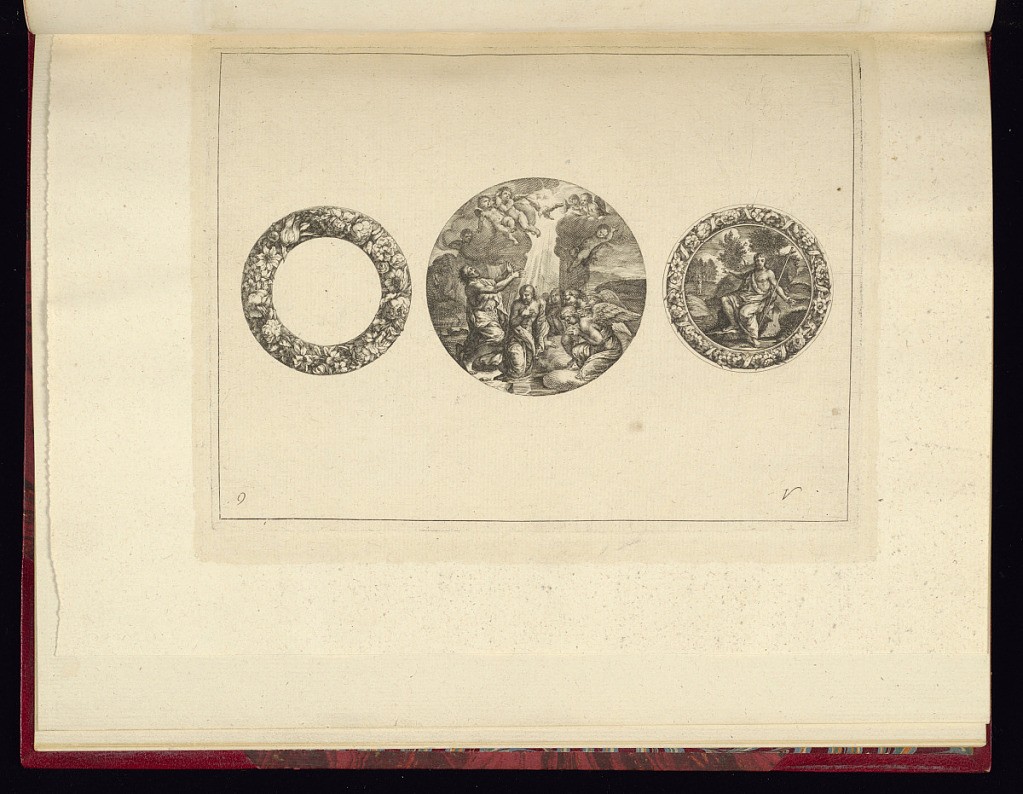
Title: Designs for Watchcase Lids or Medallions
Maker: Jacques Vauquer, French, 1621–1686
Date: ca. 1660-70
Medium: Engraving on laid paper
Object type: Print
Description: An ornament print with a central design for a medallion or the lid of a circular watchcase depicting the New Testament Biblical scene of the Baptism of Jesus. The figure of Jesus is kneeling in the center surrounded by other figures and angels, with John the Baptist to his left looking up towards the sky, with a flying dove above representing the Holy Spirit and rays of light shining down. Other angles and putti are in the clouds flanking the dove. To the right, a roundel design with a seated male figure in a landscape, probably John the Baptiste, with his arms outstretched, another figure stands in the distance to the left. The roundel is framed by a garland of flowers, leaves, and ribbons. To the left, a design for a circular frame featuring flowers and leaves, possibly for the use on the lid of a watchcase. The plate is numbered and signed.